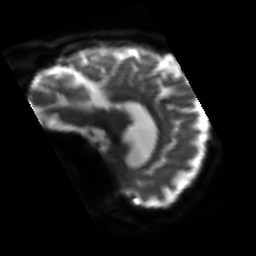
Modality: sbref
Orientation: sagittal
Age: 64
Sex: male
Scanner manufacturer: siemens
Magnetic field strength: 3 T
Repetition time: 3.2 s
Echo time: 0.081 s